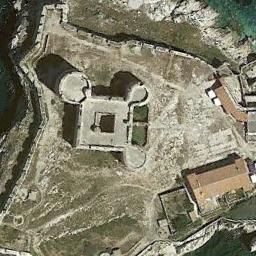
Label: palace